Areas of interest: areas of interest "Liao Cheng Shanghai Rural Commercial Town and Village Bank (Xinghua East Road Branch)"
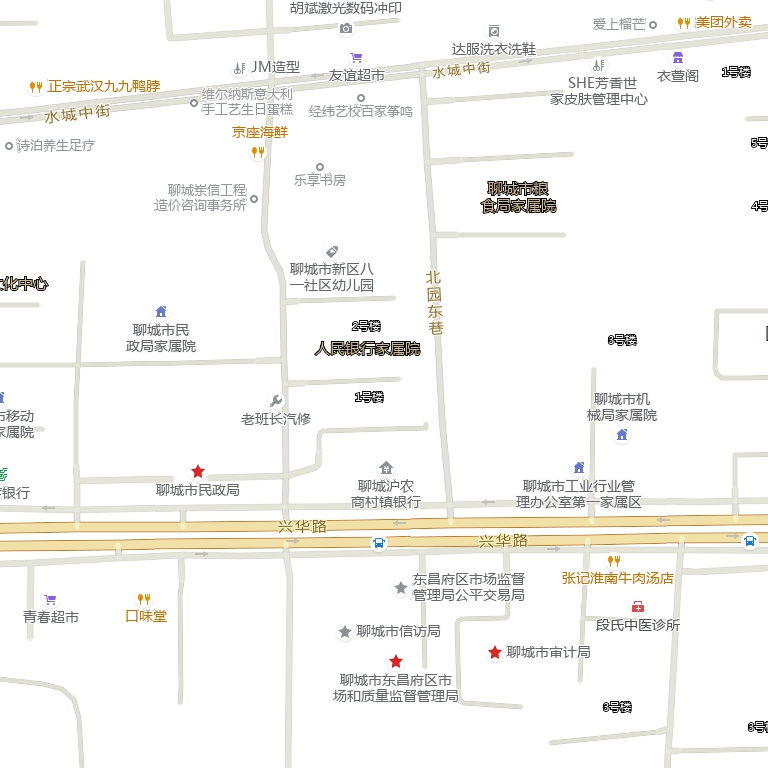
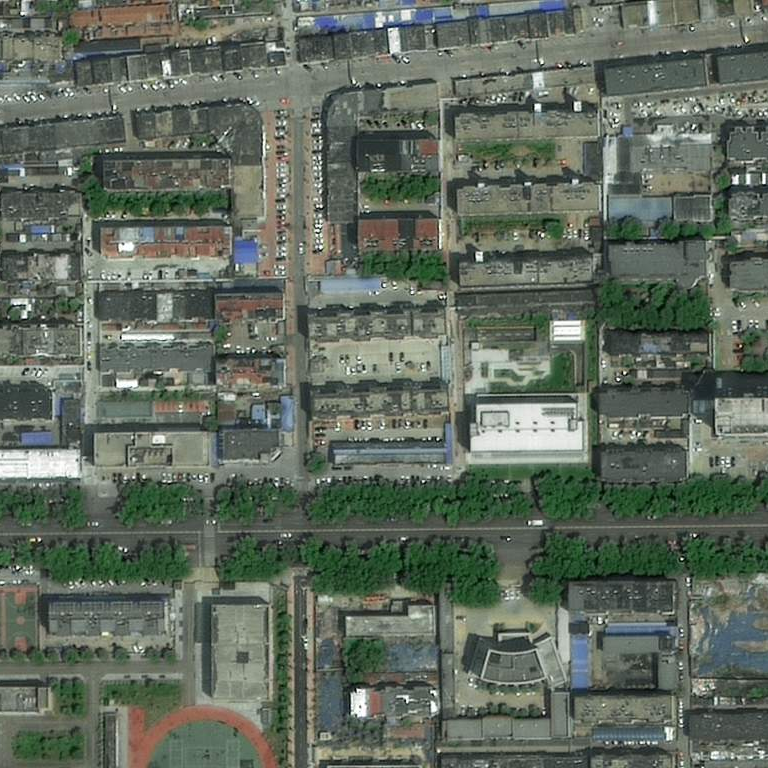